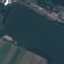
Land use / land cover class: River